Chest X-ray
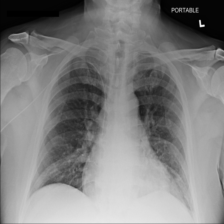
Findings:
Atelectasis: negative
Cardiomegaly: negative
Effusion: negative
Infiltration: negative
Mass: negative
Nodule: negative
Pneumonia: negative
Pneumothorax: negative
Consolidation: negative
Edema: negative
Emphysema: negative
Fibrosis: negative
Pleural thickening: negative
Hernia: negative